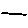
Label: line